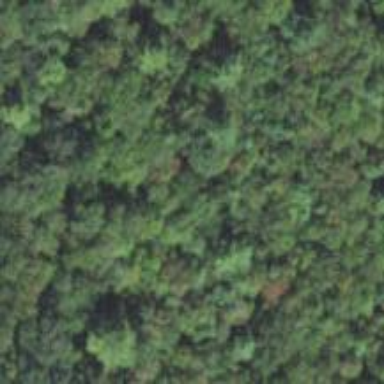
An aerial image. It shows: Mixed woodland with various types of leaves.